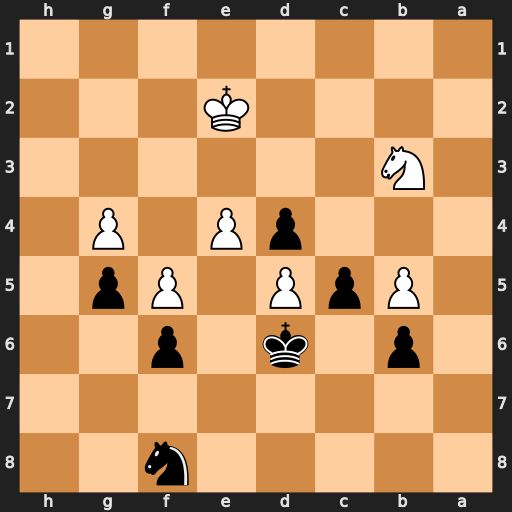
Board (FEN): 5n2/8/1p1k1p2/1PpP1Pp1/3pP1P1/1N6/4K3/8
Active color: b
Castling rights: -
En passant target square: -
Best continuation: Nd7 Nd2 Ne5